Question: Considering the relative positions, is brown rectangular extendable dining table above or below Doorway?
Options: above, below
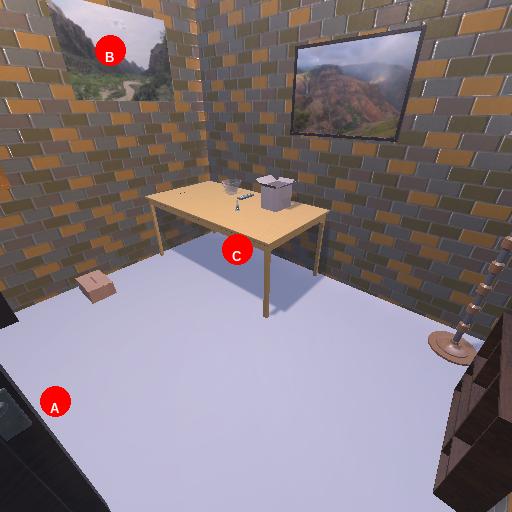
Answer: above